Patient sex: F
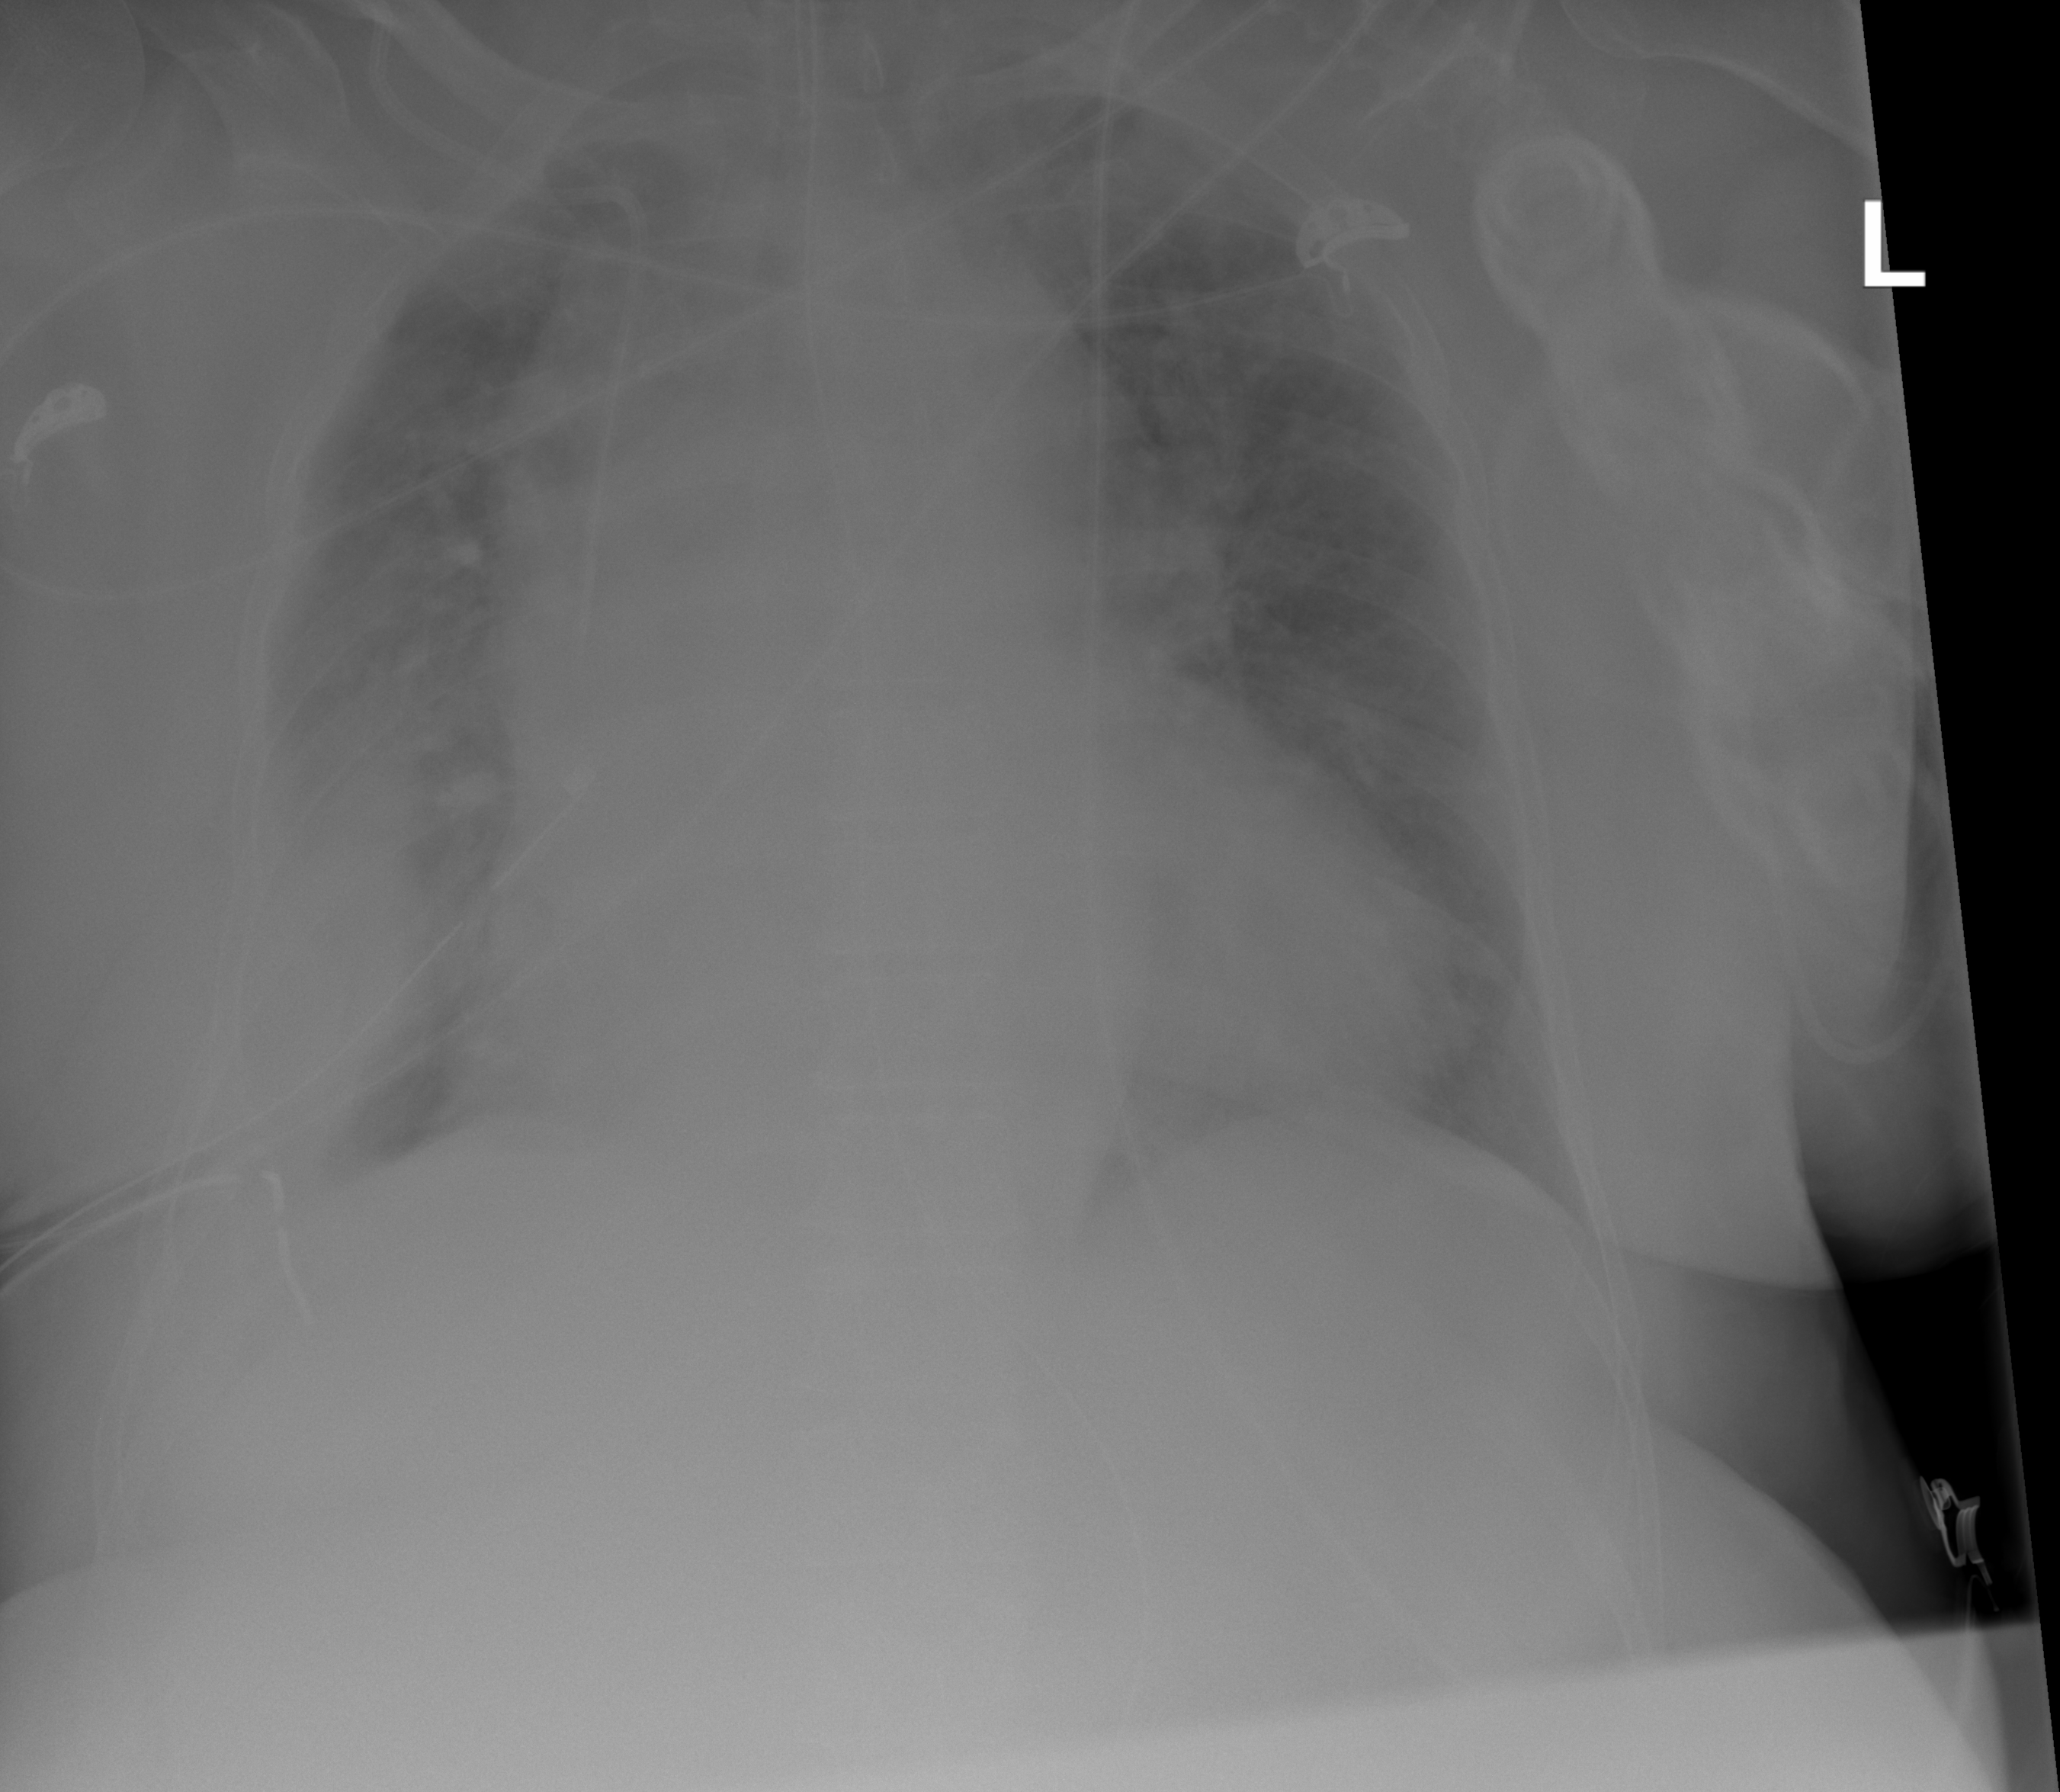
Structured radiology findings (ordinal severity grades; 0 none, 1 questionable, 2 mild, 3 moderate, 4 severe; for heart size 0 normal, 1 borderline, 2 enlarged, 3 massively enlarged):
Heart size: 2
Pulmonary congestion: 2
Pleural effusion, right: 1
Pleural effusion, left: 0
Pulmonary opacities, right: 1
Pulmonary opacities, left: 0
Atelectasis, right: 2
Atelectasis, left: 2